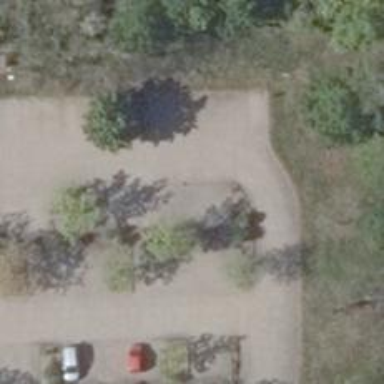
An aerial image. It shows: Parking aisle designated as service road.